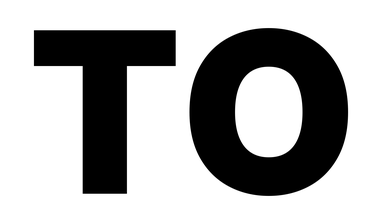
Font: Inter_Black